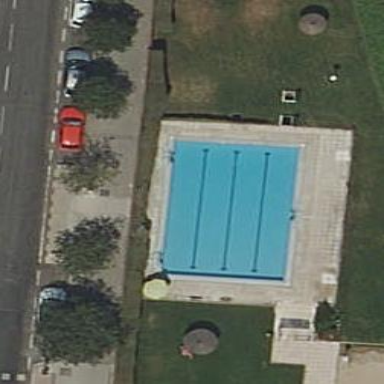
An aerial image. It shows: Swimming pool located in leisure land.